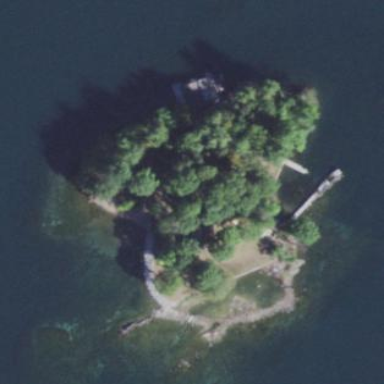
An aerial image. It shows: Islet surrounded by woodland.